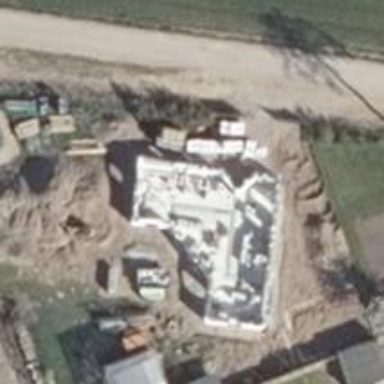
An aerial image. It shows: Part of building.